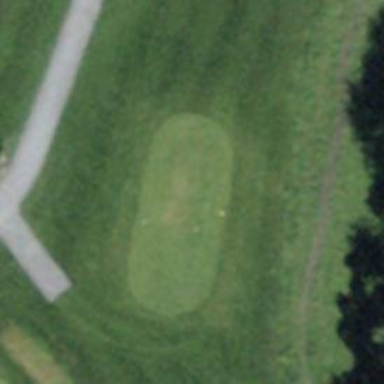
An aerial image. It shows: Golf tee.